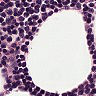
Metastatic tissue present: no